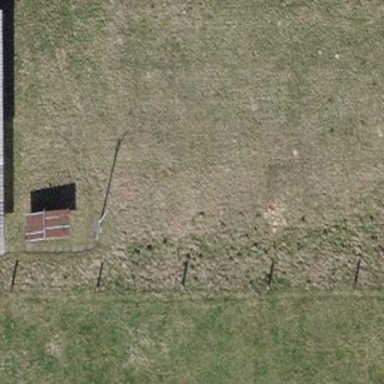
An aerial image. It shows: Shooting range on leisure land pitch.